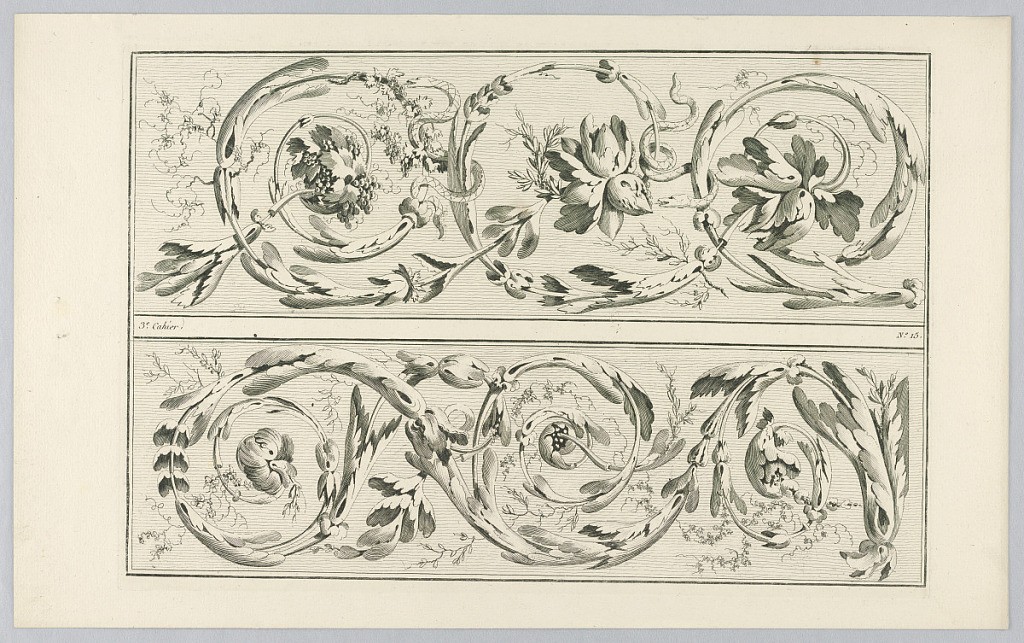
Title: Plate 15 from Cahier d ornements et frises dessinés (Book of Ornaments and Friezes)
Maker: Henri Sallembier, French, ca. 1753 - 1820
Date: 1777
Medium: Engraving on paper
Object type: Print
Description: Page divided horizontally into two friezes, each with a scrolling arabesques.